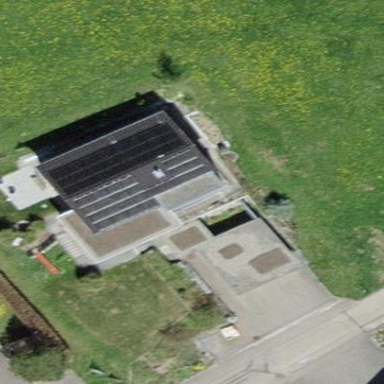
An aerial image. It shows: Detached building.